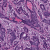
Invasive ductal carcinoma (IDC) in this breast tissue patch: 1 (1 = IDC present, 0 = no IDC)